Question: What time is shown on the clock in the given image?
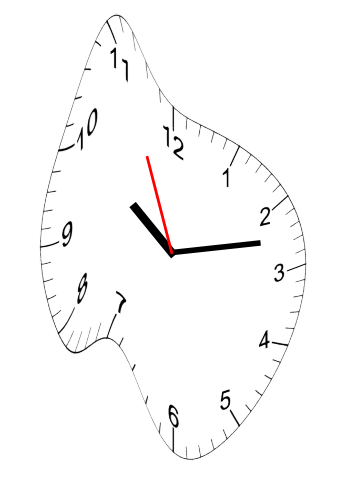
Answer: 10:12:56